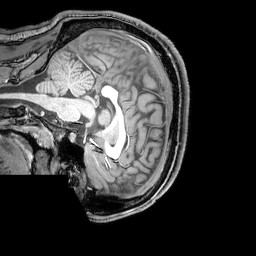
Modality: T1w
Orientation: sagittal
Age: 23
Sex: male
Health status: healthy
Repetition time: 0.081 s
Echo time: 0.037 s